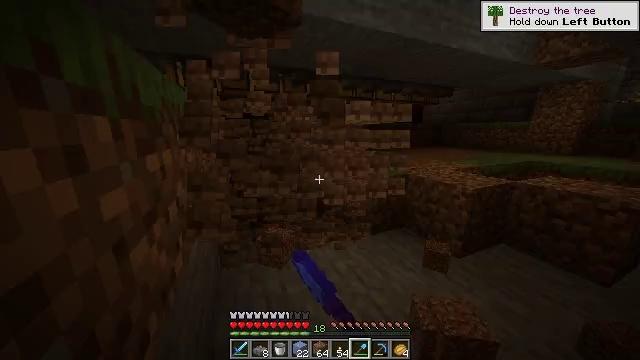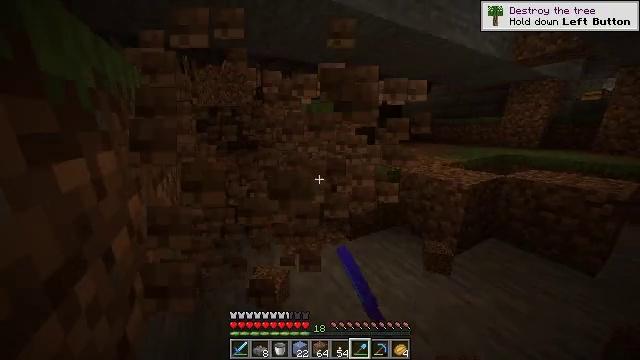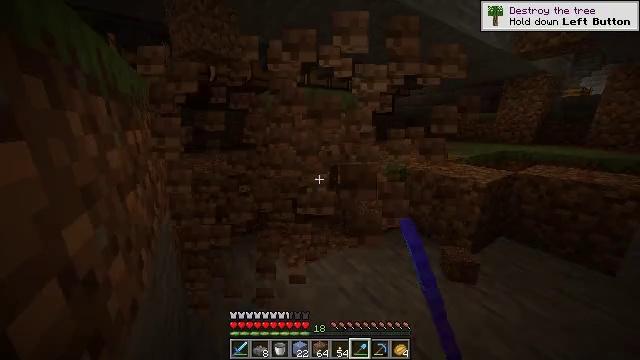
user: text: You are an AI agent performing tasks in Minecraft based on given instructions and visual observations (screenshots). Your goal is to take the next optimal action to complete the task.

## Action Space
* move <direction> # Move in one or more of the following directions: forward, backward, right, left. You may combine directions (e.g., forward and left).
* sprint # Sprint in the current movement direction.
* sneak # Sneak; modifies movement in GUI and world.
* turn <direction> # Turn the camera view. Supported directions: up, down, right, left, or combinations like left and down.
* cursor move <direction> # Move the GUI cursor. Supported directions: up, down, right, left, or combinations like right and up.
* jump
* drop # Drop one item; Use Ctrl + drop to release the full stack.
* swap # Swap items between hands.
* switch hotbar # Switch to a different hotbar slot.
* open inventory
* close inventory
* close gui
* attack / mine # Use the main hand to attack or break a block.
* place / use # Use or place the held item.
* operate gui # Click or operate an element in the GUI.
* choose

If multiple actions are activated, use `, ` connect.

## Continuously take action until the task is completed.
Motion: motion action
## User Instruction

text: Attack the ground to gather dirt.
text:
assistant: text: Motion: move forward and move left, turn right and down
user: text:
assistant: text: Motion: move forward and move left, turn right
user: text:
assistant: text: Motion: no_op